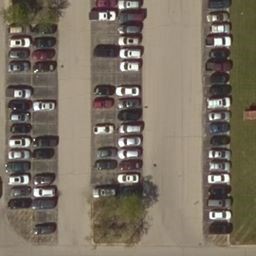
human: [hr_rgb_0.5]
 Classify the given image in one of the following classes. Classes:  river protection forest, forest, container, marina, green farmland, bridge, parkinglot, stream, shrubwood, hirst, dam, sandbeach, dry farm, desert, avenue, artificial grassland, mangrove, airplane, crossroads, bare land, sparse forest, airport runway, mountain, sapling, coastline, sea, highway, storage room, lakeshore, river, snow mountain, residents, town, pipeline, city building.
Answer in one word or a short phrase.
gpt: parkinglot